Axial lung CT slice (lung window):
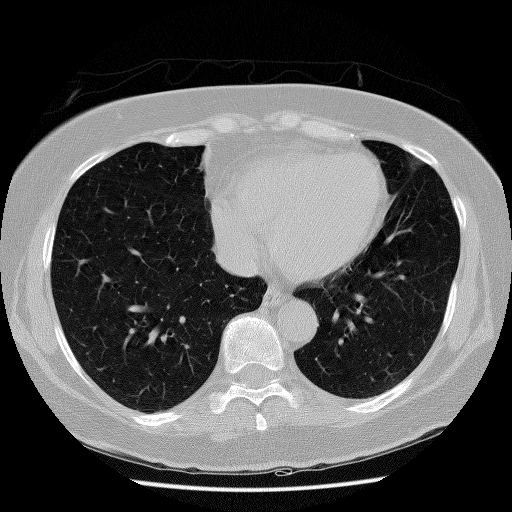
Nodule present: no